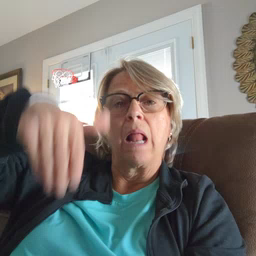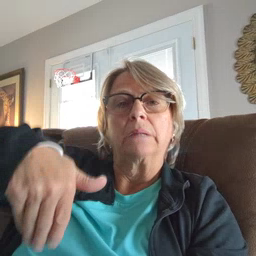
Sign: night